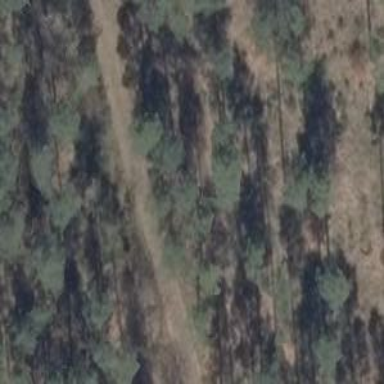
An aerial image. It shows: Sandy track road with grade3 tracktype.